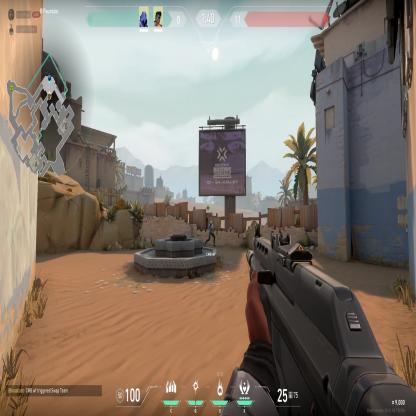
Label: teammate